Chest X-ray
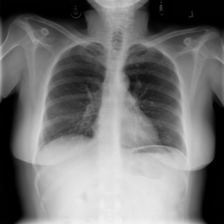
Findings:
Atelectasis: negative
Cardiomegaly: negative
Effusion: negative
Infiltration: negative
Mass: negative
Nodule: negative
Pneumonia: negative
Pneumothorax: negative
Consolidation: negative
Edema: negative
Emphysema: negative
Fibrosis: negative
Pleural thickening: negative
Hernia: negative